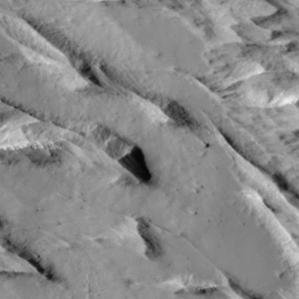
Label: non_frost